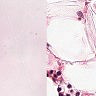
Metastatic tissue present: no